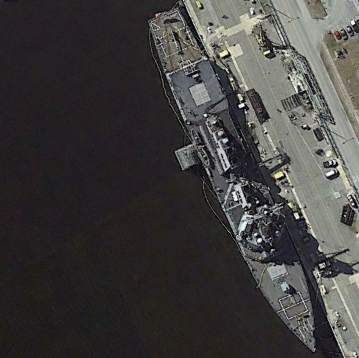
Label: destroyer